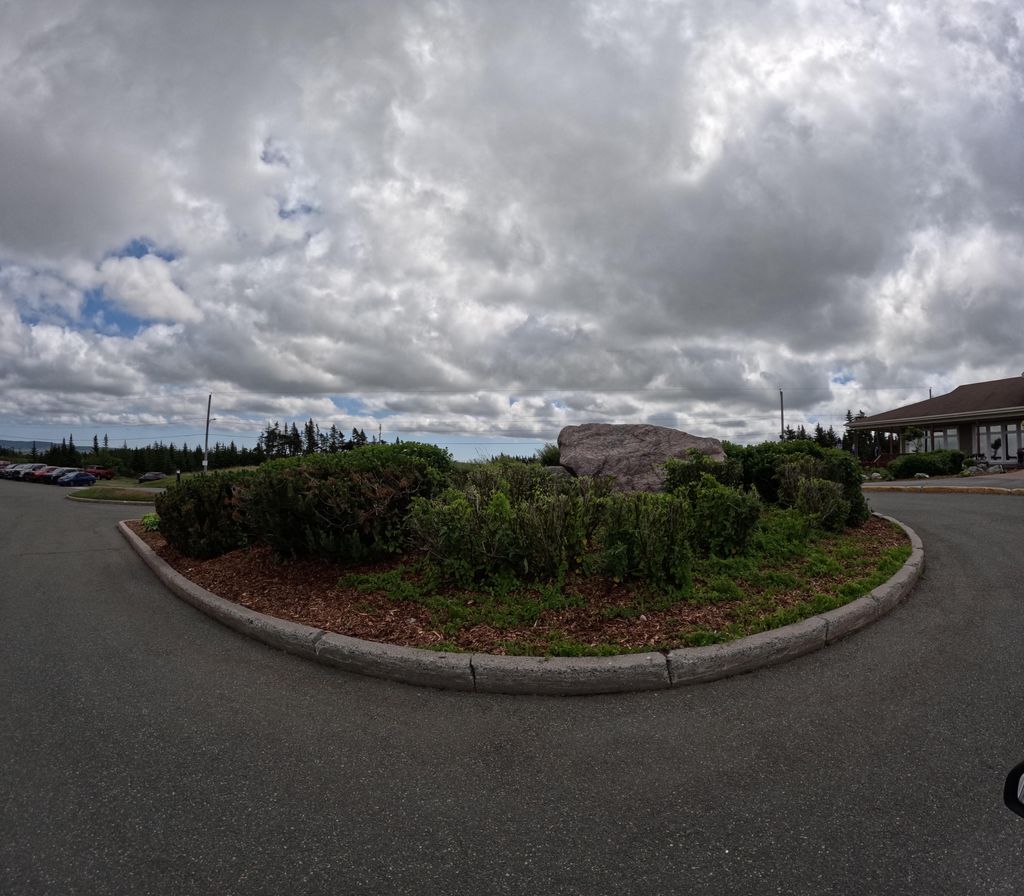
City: st_johns